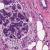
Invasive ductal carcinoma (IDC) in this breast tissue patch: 1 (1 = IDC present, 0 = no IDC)